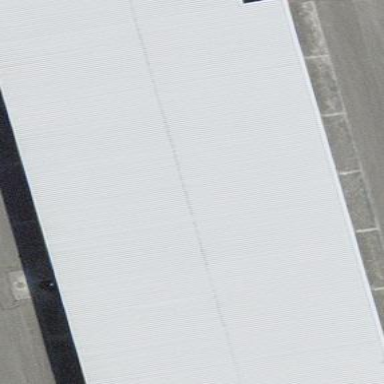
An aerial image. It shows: Hangar.